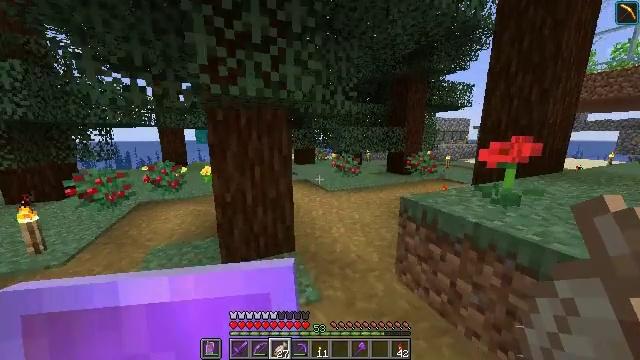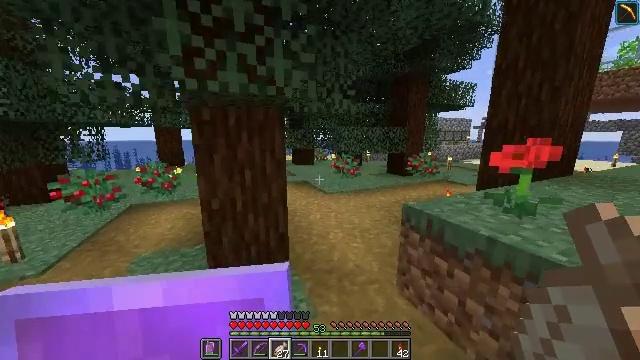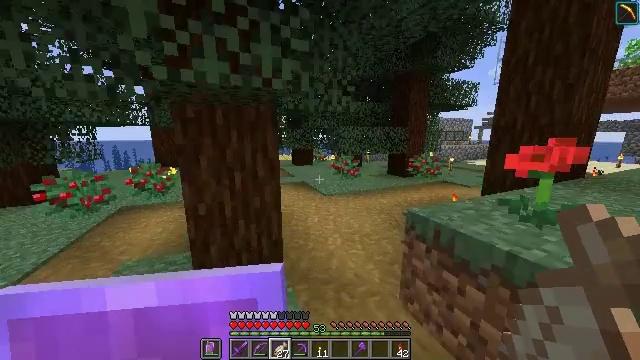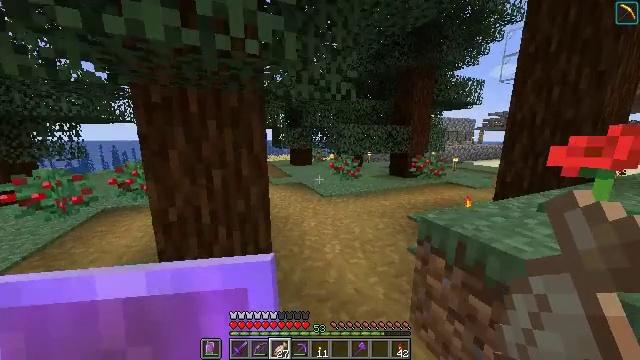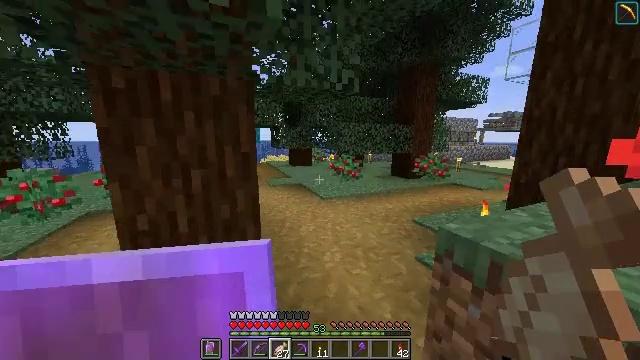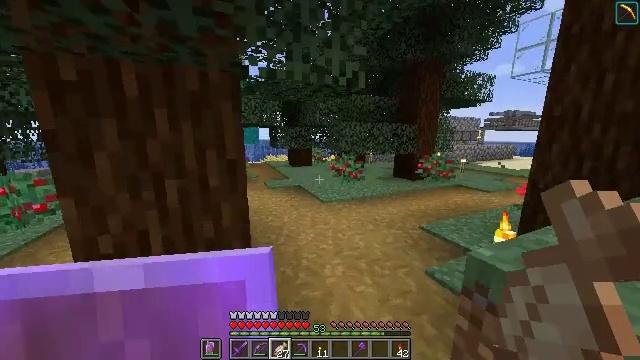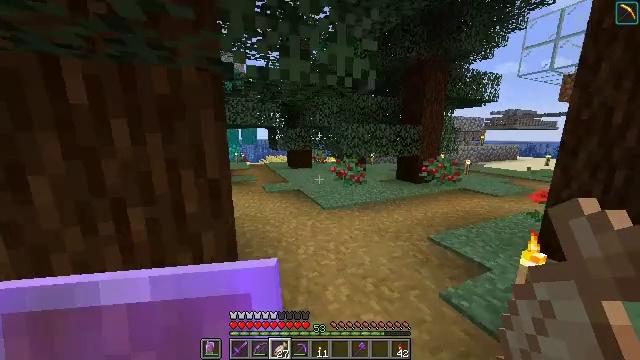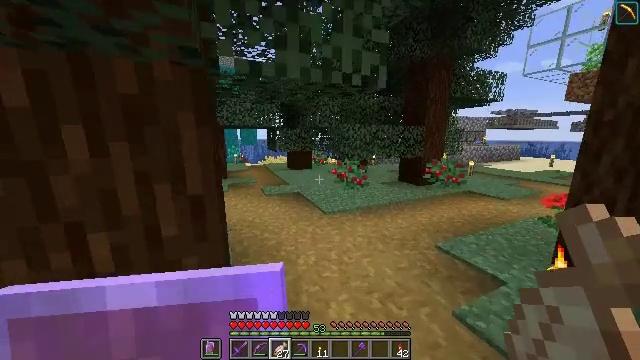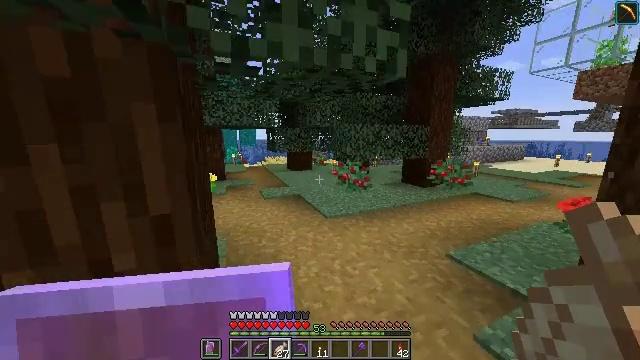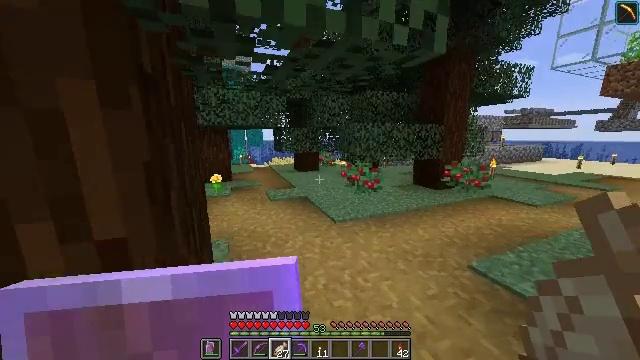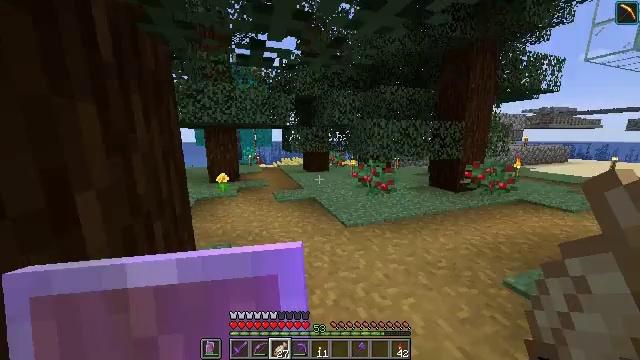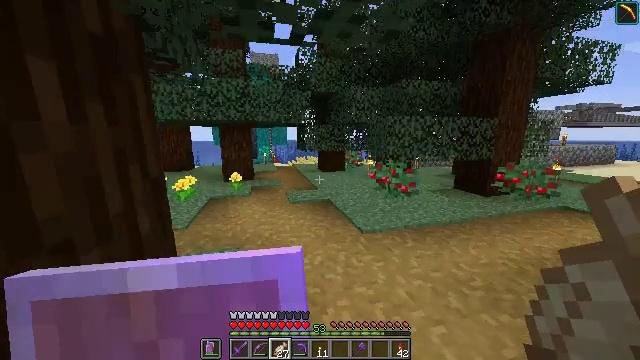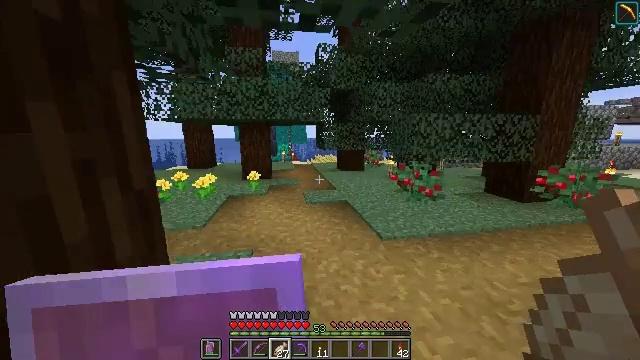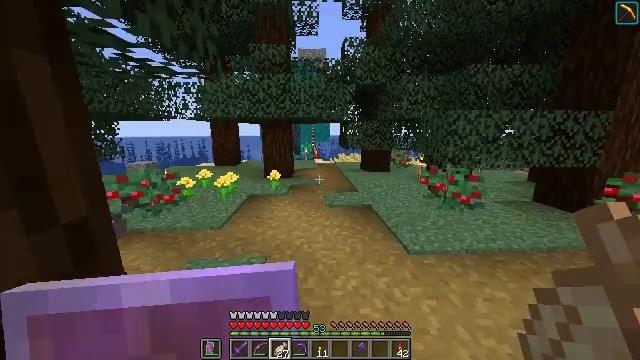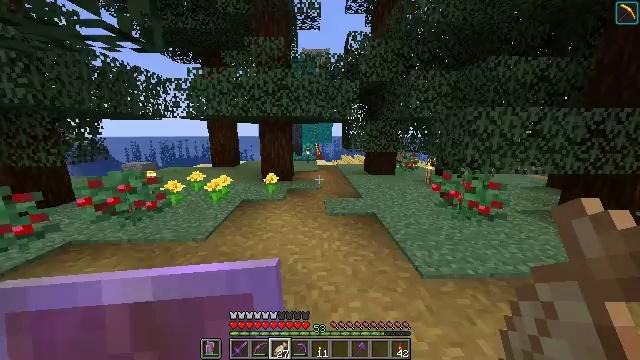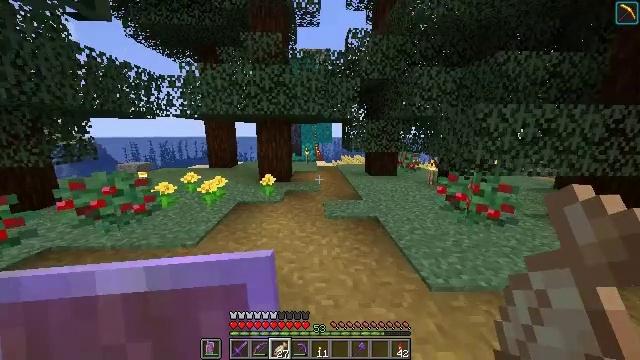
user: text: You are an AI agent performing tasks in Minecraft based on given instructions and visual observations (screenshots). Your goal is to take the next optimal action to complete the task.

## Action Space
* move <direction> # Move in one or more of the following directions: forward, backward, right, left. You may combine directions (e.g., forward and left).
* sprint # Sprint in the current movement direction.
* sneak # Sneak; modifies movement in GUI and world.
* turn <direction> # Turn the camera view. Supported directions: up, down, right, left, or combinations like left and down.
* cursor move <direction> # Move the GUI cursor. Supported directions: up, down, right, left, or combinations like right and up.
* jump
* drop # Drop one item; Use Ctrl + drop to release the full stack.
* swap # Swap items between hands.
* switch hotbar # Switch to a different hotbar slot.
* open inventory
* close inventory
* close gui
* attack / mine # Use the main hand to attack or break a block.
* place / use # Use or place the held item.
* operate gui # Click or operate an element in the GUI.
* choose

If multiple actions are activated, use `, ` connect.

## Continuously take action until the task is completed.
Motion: motion action
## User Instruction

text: Attack the warped wart block to obtain it.
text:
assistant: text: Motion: move forward, sprint
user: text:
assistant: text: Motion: move forward, sprint
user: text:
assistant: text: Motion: move forward, sprint
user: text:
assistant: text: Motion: move forward, sprint
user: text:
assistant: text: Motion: move forward, sprint
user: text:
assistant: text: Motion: move forward, sprint
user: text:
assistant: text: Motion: move forward, sprint
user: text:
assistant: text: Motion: move forward, sprint
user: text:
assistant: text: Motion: move forward, sprint, turn left
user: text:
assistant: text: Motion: move forward, sprint, turn left
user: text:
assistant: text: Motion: move forward, sprint, turn left
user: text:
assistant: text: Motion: move forward, sprint, turn left
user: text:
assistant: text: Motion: move forward, sprint, turn left
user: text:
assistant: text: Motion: move forward, sprint
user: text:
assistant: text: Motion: move forward, sprint
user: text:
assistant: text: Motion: move forward, sprint
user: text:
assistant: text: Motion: move forward, sprint
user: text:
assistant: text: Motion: move forward, sprint
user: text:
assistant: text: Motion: move forward, sprint
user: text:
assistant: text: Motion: move forward, sprint
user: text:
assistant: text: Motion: move forward, sprint
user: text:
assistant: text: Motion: move forward, sprint
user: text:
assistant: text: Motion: move forward, sprint
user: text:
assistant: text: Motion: move forward, sprint
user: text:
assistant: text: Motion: move forward, sprint
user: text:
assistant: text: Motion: move forward, sprint
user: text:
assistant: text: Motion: move forward, sprint
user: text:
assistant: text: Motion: move forward, sprint
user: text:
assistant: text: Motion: move forward, sprint
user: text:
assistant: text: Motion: move forward, sprint